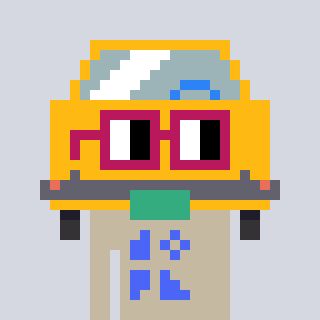
a pixel art character with square dark red glasses, a taxi-shaped head and a bege-colored body on a cool background